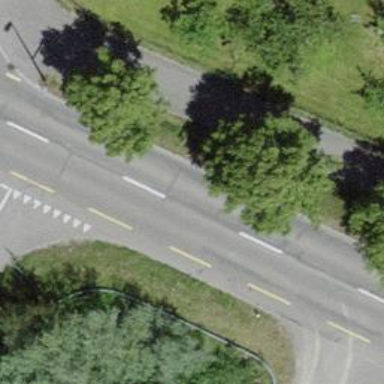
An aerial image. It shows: Secondary road with asphalt surface and designated cycle lane.